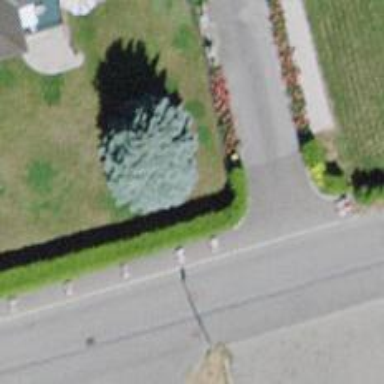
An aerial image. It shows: Hedge barrier.